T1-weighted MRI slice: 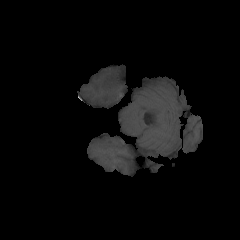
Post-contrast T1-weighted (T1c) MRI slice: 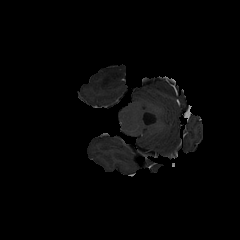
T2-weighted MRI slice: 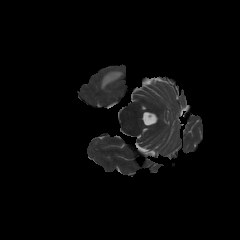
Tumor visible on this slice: yes